Question: How would code this in css and html? Should I do it with absolute? Or float it somehow? Any Ideas?

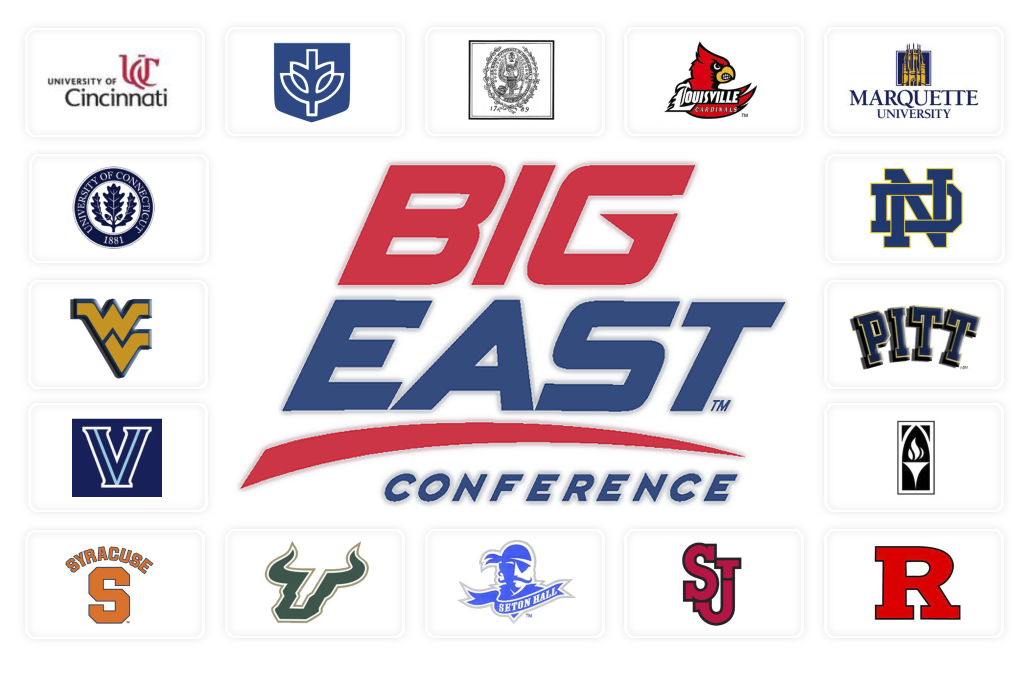
Answer: I would do it using css positioning while keeping in mind good markup. So basically, make the code reflect that the '<h1>' is the big east conference and each of the teams be list items.
Like this:
'''
<h1>The Big East</h1>
<ul>
<li>Team 1</li>
<li>Team 2</li>
...
</ul>
'''
This way the code makes sense to screen readers and is most SEO compliant.
Now, as far as how to then arrange the images, you can do it completely in CSS. So for the h1 you just do something like this:
'''
h1{background-image:url(images/bigeast.png);text-indent:-9999px;display:block;overflow:hidden;}
'''
The indent just sends the text outside of the h1 so it can't be seen while keeping the good markup intact. Just do the same with all of the li's and you'll have all of your images in place. Then simply set all of the positions on the elements to absolute and position them on the page with something like left:238px; and top:20px;
I know it seems like a pain, but it's really not all that hard, especially if you use firebug.
Make sense?